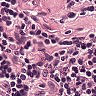
Metastatic tissue present: no